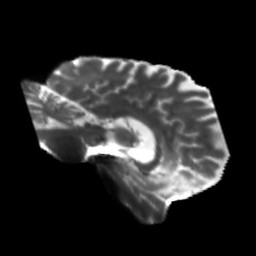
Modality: T2w
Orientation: sagittal
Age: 58
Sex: male
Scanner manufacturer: siemens
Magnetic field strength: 3 T
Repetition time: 5.47 s
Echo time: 0.0854 s